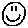
Label: smiley face